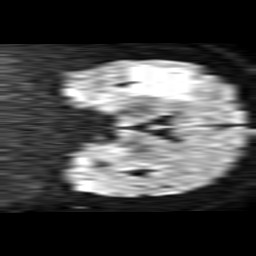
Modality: TRACE
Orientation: coronal
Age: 40
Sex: female
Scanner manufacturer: philips
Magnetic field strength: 1.5 T
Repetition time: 3.403 s
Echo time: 0.09411 s